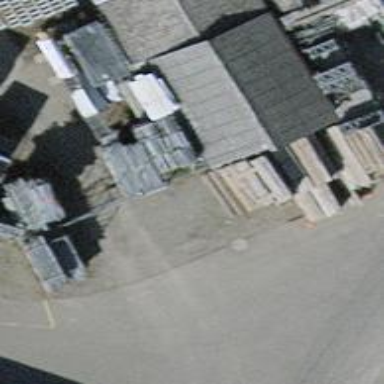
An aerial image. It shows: Pitched roof building.